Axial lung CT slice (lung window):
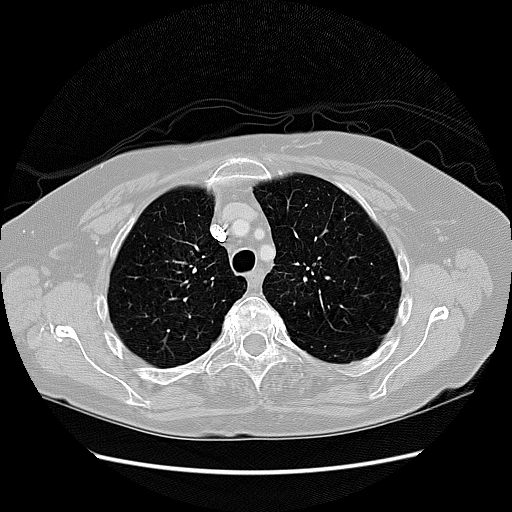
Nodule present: no